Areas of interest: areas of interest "Theater"
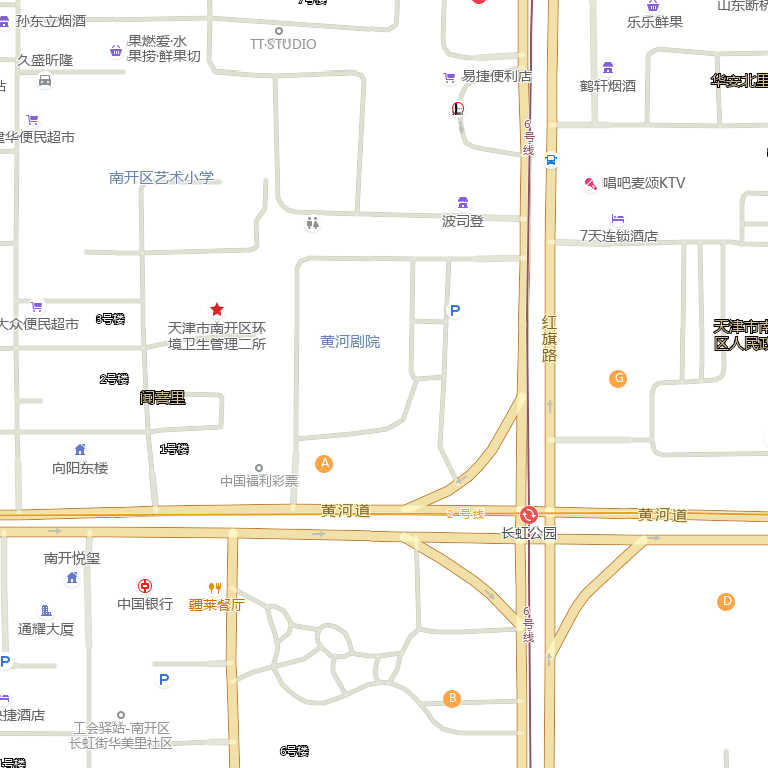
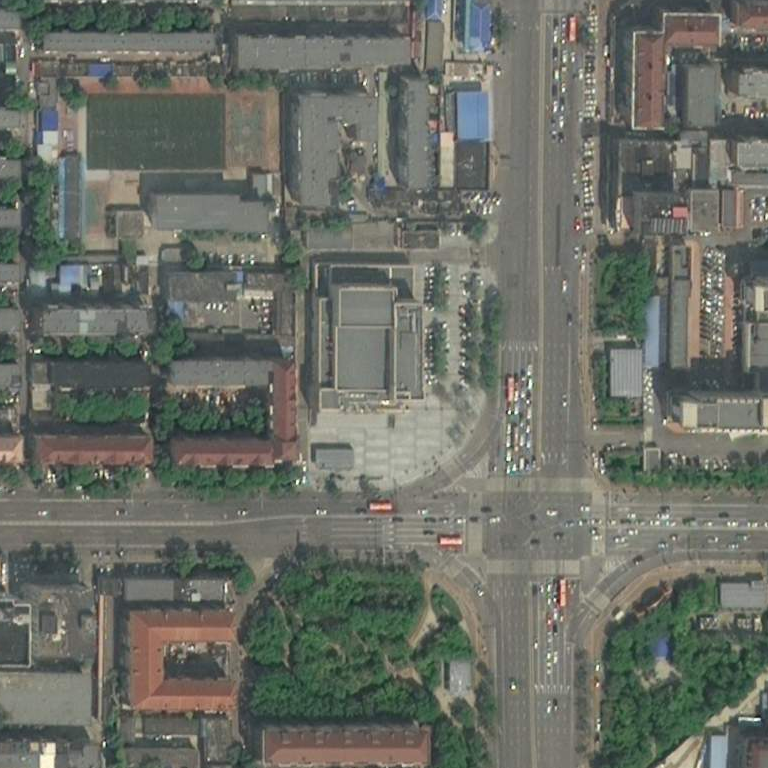